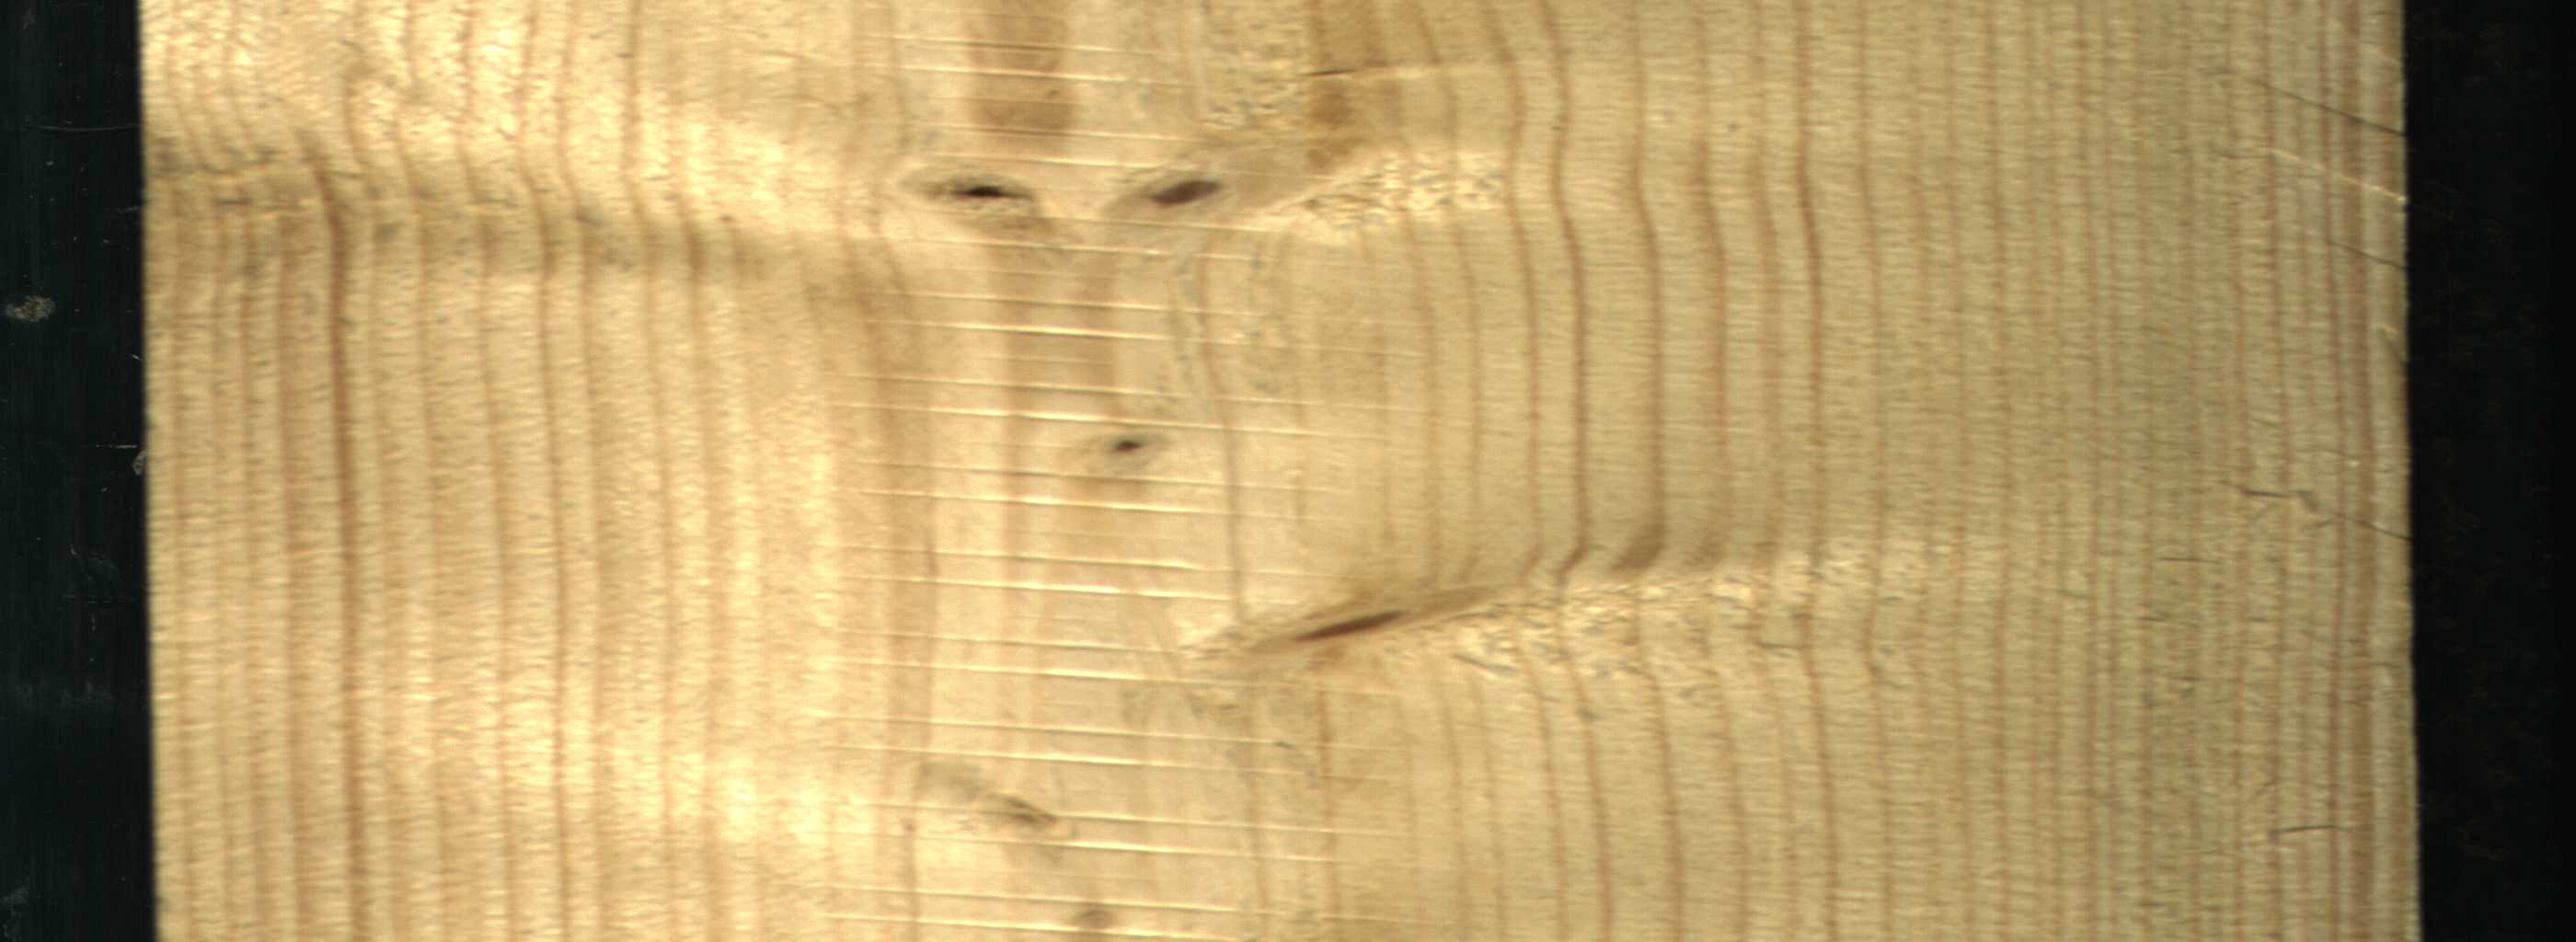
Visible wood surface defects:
Live_Knot
Live_Knot
Live_Knot
Live_Knot
Live_Knot